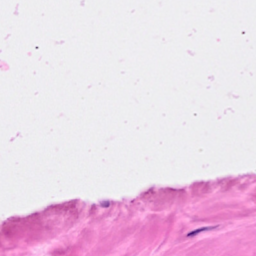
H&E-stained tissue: Breast